Question: Find the area of the quadrilateral in the figure, where the side length of the square border is 10 and the vertices of the quadrilateral are all on points that are integer multiples of 0.5. The result is rounded to one decimal place
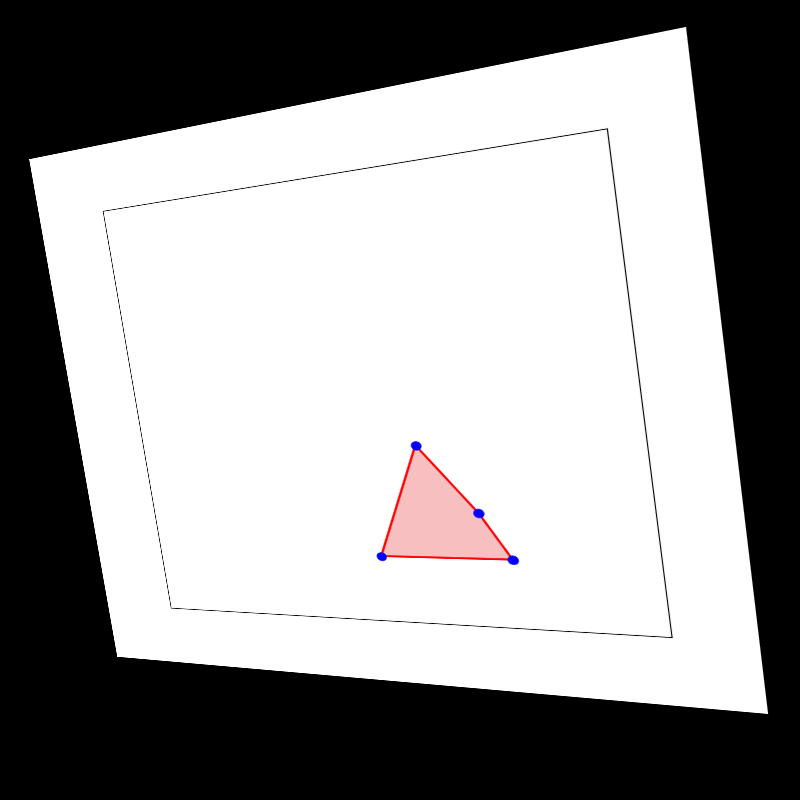
Answer: 3.2